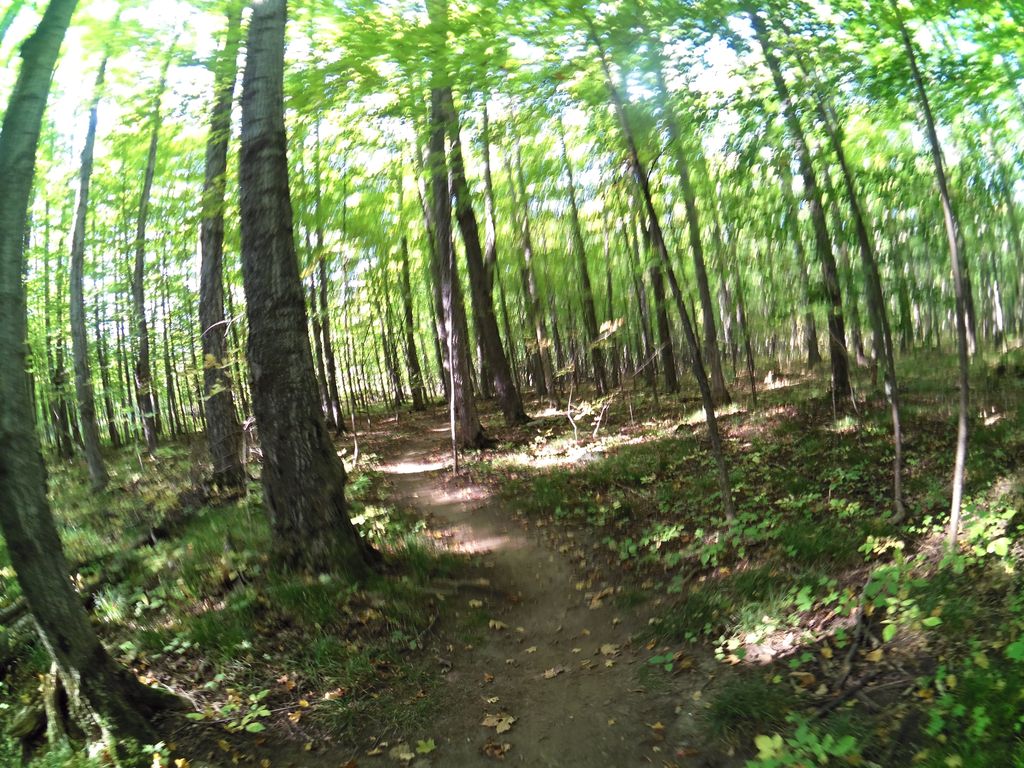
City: ottawa-gatineau